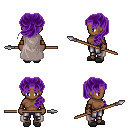
a pixel art fantasy rpg character, female body template, human, dark skin, gray cape, metal pants, purple princess hairstyle, cloth bracers, gray slippers, spear, four views (front, back, left, right), 2x2 character sprite sheet, small pixel art, hard edges, no anti-aliasing